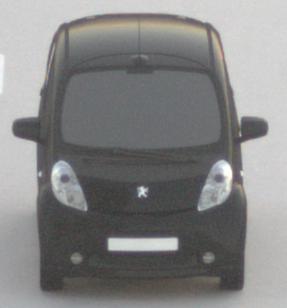
Make: Peugeot
Model: iOn
Detailed model: iOn
Model produced from: 2010/12
Model produced until: 2013/02
Doors: 5
Color: black
Road condition: dry road
Daytime: sunrise or sunset
Contrast: low contrast